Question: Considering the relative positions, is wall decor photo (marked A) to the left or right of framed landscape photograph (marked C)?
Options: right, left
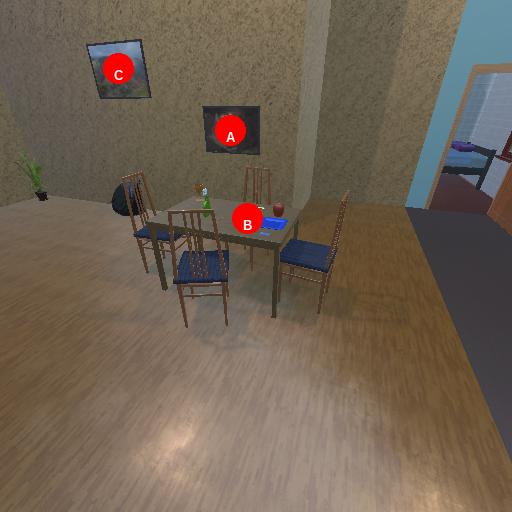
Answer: right